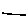
Label: line